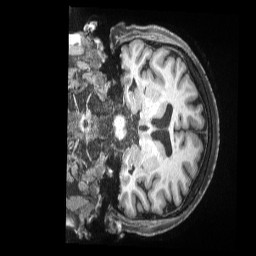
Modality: T1w
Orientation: coronal
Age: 58
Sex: female
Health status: ill
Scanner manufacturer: siemens
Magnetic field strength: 3 T
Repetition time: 2.5 s
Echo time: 0.00181 s